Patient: sex F, age 70
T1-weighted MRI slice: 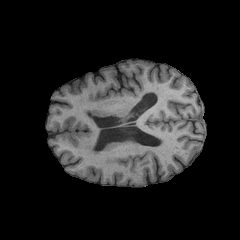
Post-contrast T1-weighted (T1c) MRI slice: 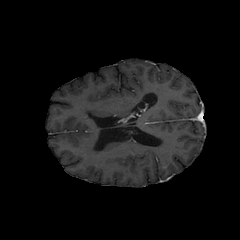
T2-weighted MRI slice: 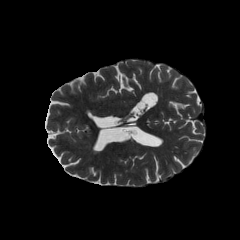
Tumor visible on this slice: no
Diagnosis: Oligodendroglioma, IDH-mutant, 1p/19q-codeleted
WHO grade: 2